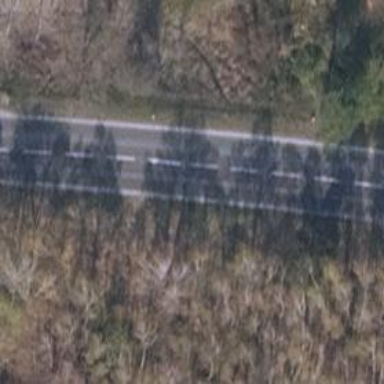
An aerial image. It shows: Asphalt road classified as primary highway.